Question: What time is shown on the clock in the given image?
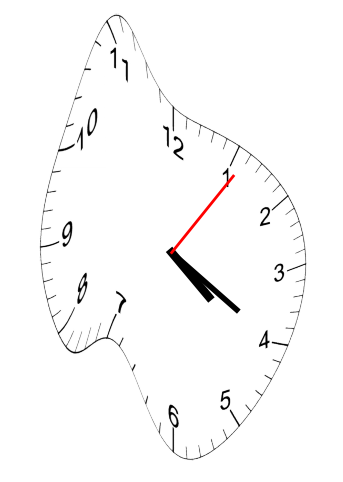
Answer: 04:20:06